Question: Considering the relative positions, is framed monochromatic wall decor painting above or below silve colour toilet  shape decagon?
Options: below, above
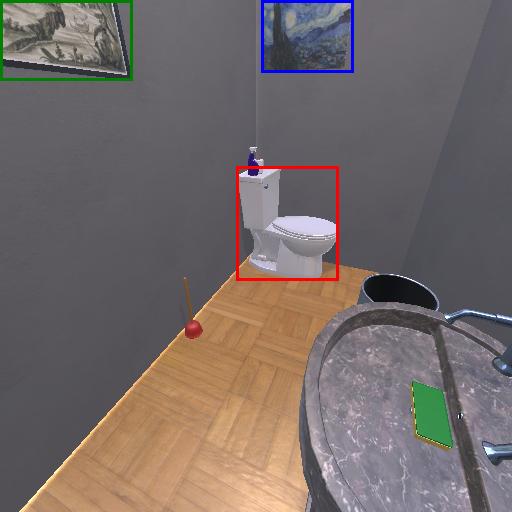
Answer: below